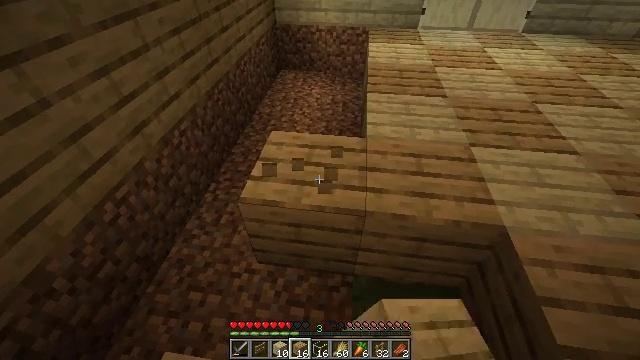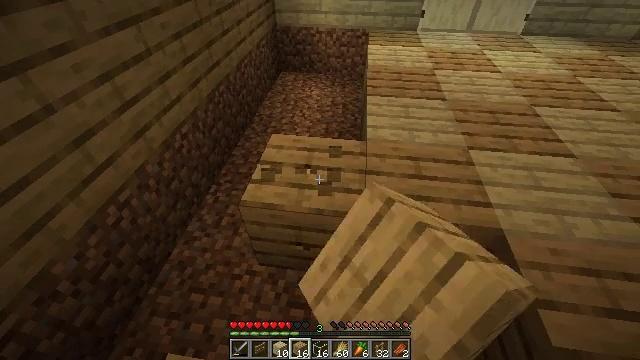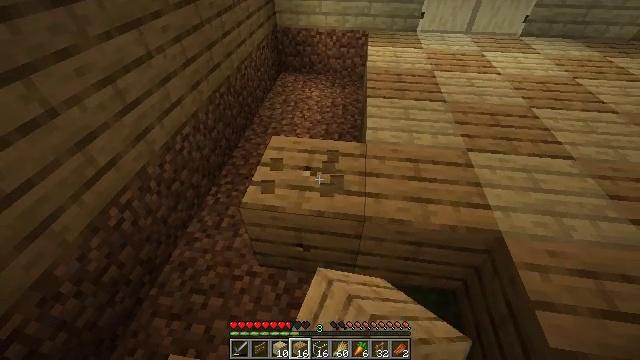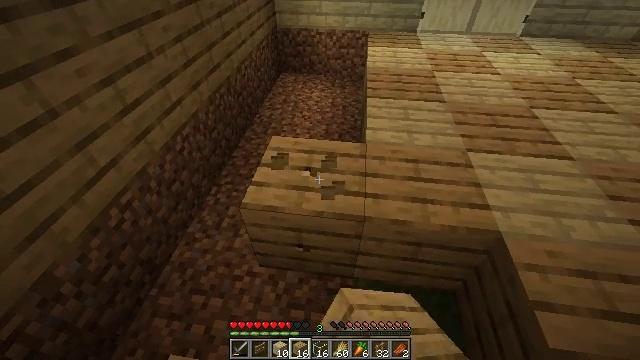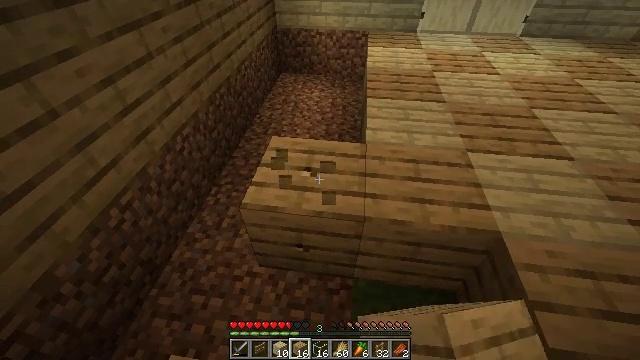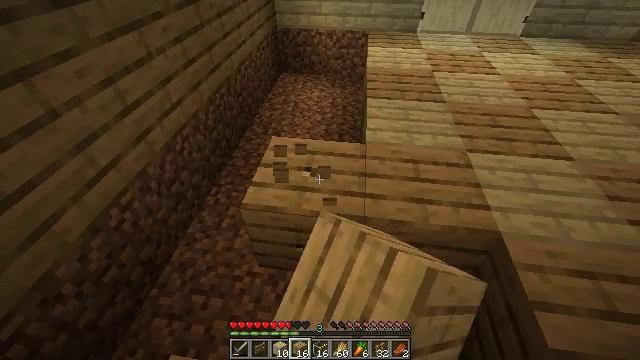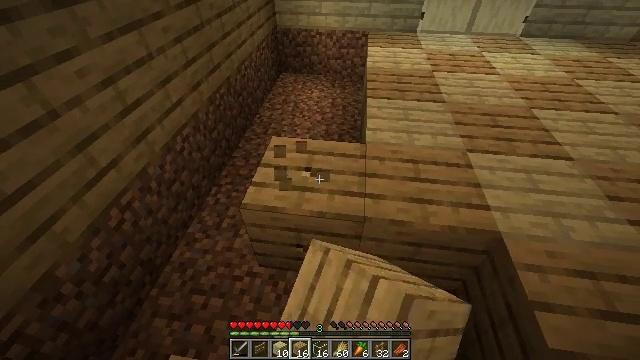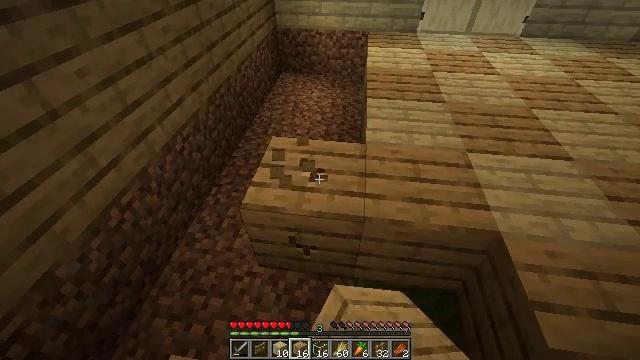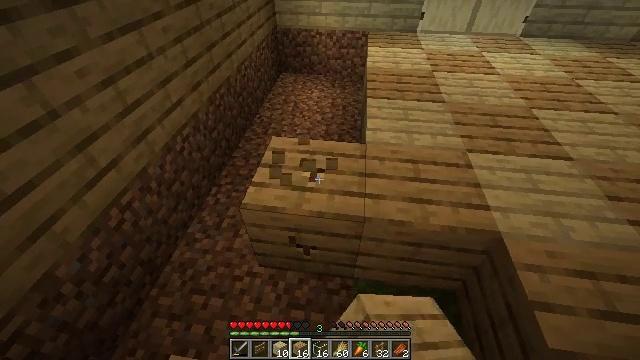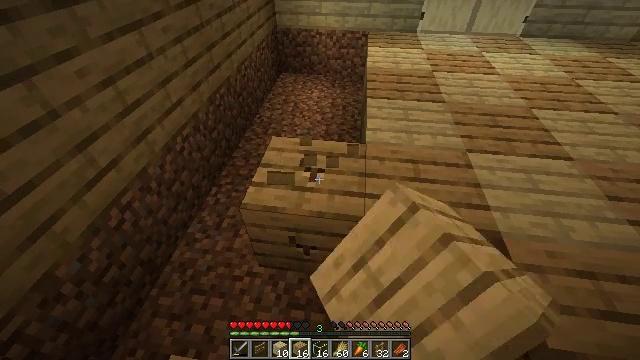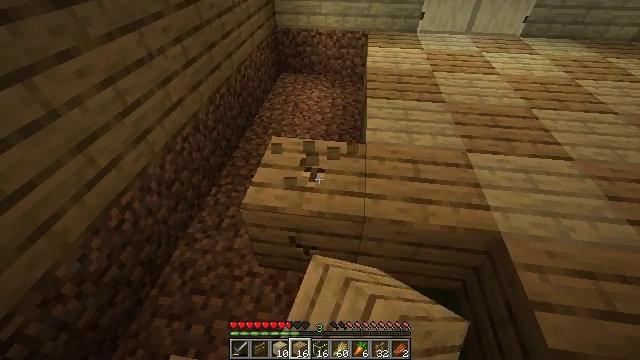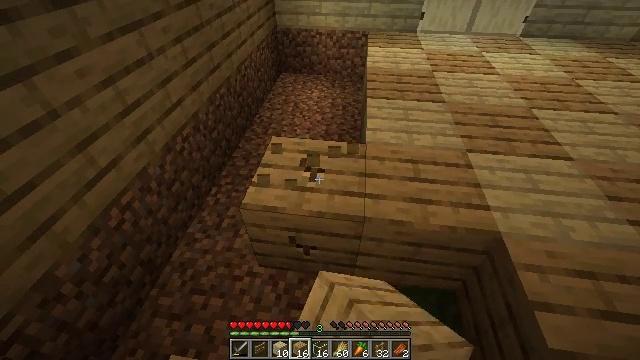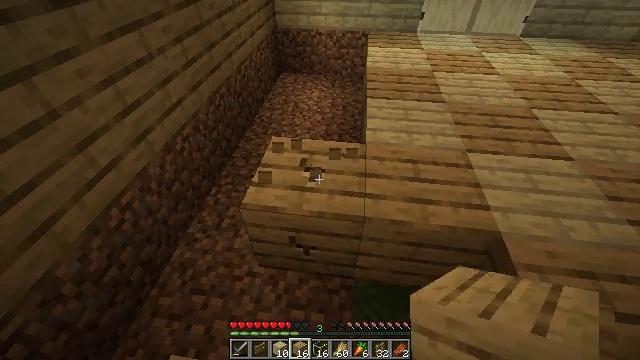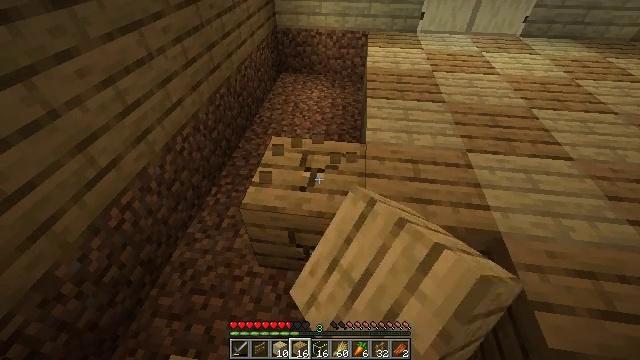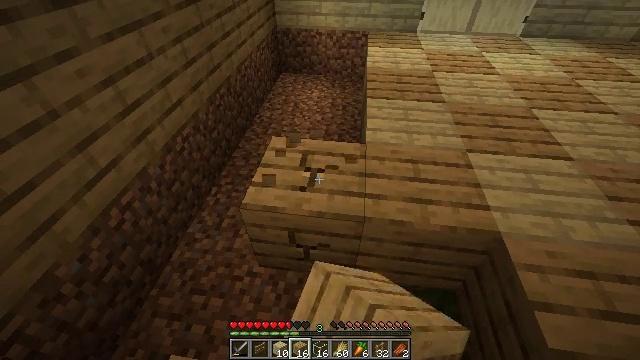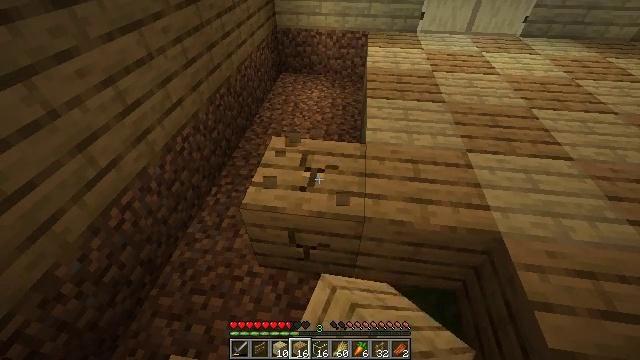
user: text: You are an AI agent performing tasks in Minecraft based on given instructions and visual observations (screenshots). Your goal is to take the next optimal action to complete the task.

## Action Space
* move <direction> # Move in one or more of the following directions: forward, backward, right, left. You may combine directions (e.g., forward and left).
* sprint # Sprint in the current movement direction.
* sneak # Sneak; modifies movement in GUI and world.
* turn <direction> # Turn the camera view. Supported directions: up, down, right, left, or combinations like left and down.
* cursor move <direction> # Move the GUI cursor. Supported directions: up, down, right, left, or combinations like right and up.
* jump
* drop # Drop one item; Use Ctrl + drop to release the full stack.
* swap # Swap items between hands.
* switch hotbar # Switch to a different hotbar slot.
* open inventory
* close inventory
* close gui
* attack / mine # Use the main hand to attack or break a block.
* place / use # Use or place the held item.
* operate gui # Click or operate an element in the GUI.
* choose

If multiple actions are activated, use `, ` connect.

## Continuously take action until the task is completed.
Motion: motion action
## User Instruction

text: Break the existing planks.
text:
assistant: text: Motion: attack / mine
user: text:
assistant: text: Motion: attack / mine
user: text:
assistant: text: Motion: attack / mine
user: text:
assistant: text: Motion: attack / mine
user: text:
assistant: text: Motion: attack / mine
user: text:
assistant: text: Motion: attack / mine
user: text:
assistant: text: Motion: attack / mine
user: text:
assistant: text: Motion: attack / mine
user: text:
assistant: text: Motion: attack / mine
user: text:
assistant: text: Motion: attack / mine
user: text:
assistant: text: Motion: attack / mine
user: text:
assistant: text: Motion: attack / mine
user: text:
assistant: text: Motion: attack / mine
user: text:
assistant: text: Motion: attack / mine
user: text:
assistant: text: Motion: attack / mine
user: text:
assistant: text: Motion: attack / mine
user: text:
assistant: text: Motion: attack / mine
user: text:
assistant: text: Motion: attack / mine
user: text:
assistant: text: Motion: attack / mine
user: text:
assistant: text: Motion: attack / mine
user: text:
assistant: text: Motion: attack / mine
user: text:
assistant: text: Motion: attack / mine
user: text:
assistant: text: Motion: attack / mine
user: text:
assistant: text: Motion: attack / mine
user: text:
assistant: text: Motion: attack / mine
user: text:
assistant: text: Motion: attack / mine
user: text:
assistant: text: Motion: attack / mine
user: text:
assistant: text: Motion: attack / mine
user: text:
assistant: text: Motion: attack / mine
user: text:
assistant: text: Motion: attack / mine